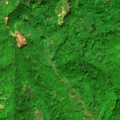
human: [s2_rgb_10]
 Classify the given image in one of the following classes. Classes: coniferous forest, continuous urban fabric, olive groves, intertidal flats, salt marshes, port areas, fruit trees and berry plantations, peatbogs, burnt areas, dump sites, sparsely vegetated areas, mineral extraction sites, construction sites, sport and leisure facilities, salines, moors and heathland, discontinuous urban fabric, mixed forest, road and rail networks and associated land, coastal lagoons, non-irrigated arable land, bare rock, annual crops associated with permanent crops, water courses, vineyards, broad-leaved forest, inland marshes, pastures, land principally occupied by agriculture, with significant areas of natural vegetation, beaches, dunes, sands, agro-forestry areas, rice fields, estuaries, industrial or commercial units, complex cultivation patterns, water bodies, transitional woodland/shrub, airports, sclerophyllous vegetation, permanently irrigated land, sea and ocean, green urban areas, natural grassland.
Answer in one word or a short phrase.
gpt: broad-leaved forest, natural grassland, transitional woodland/shrub